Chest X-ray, AP view. Patient: 49 years old, sex M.
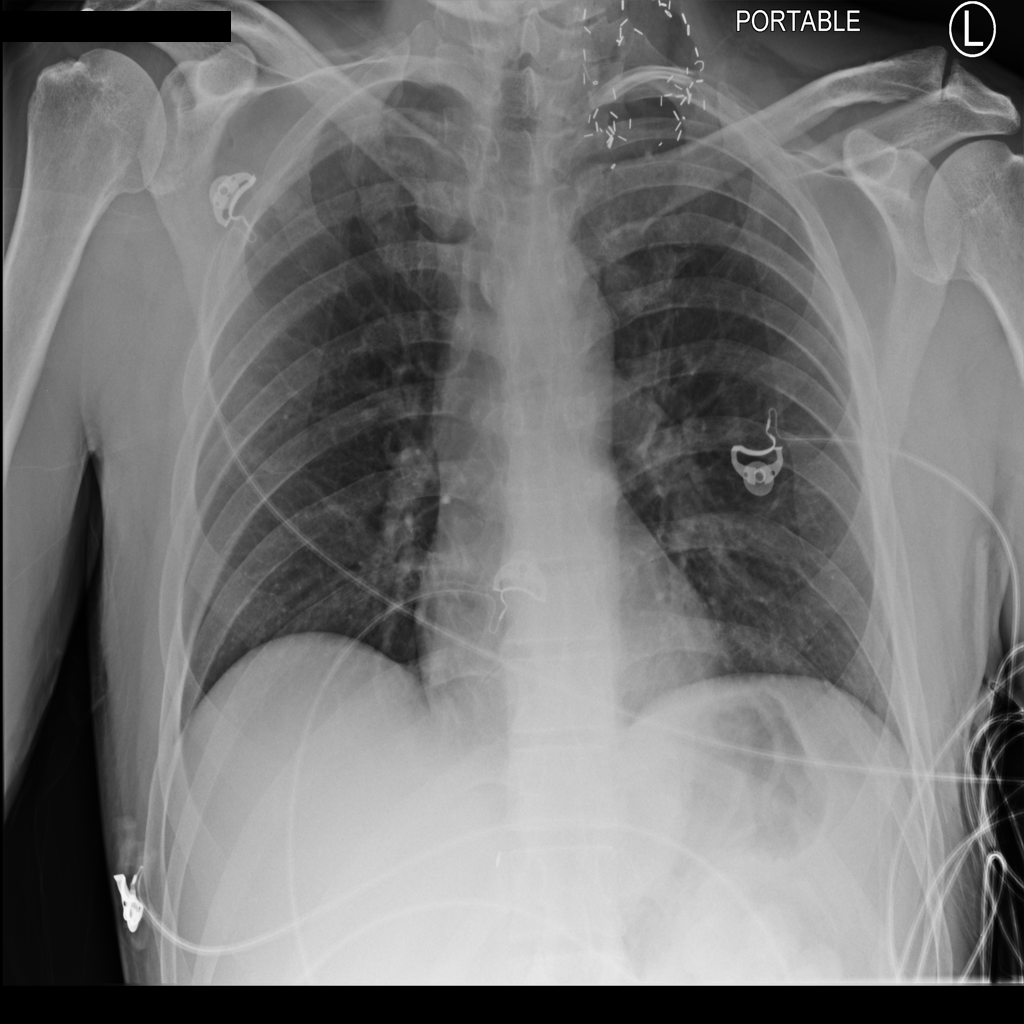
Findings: No Finding